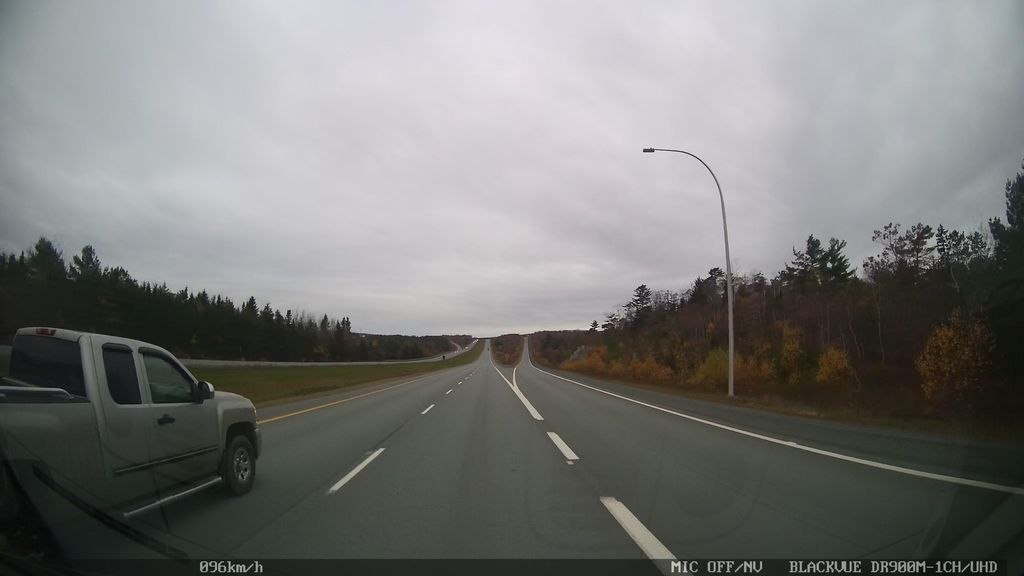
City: halifax